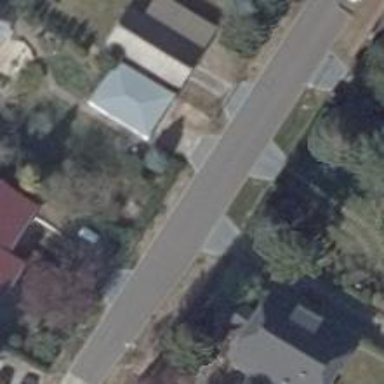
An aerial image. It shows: Smooth asphalt road in residential area.